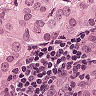
Metastatic tissue present: yes